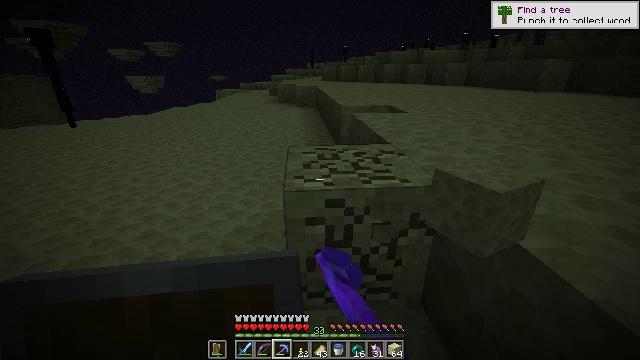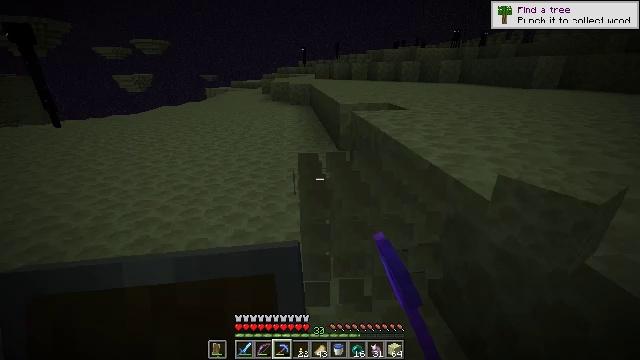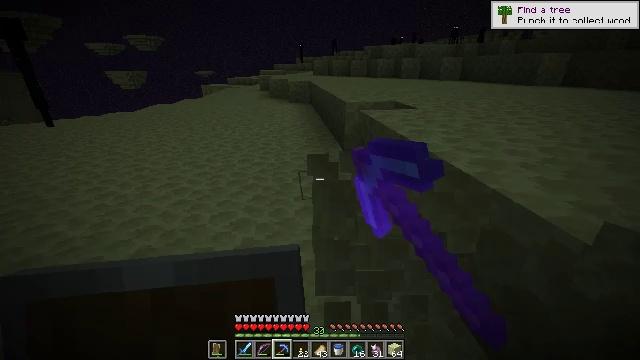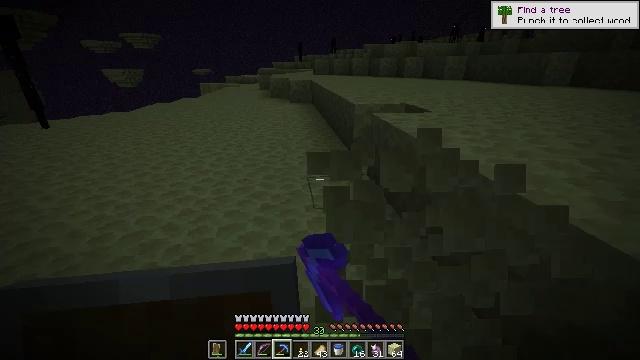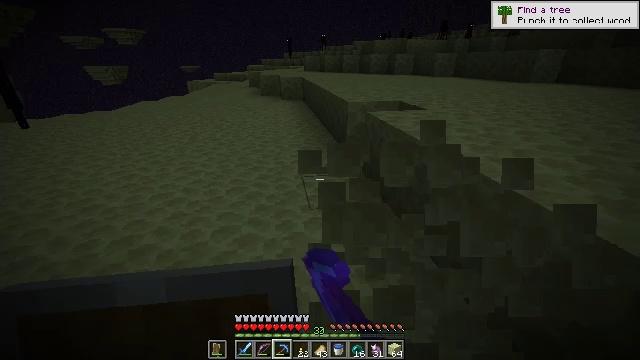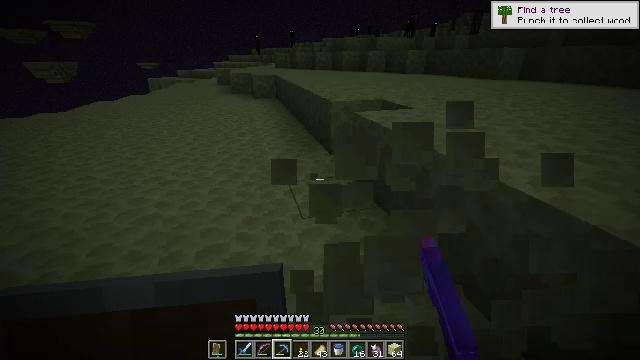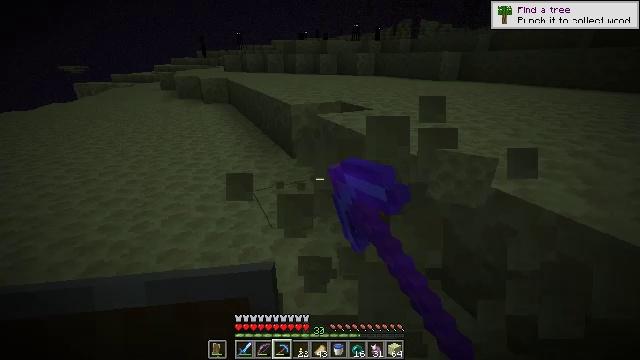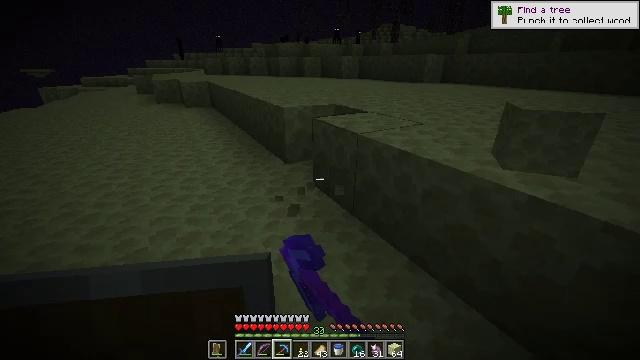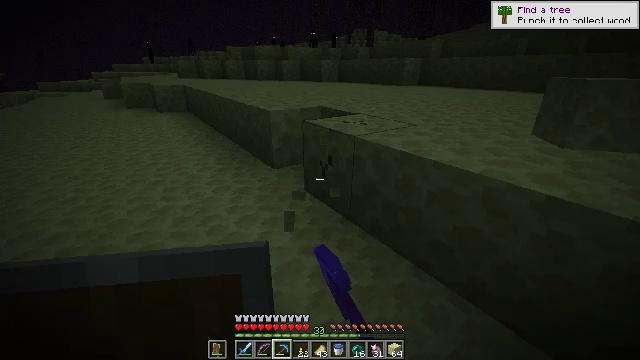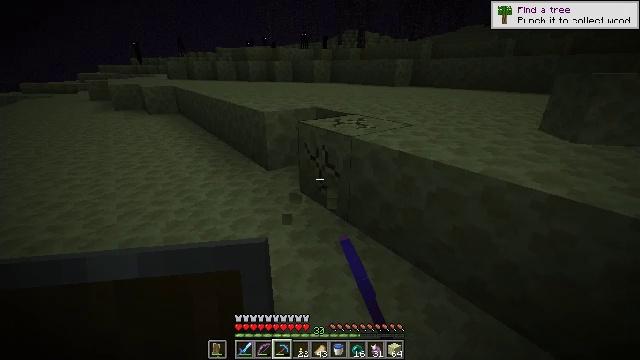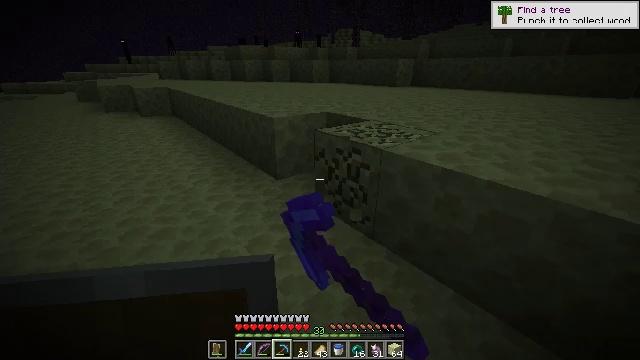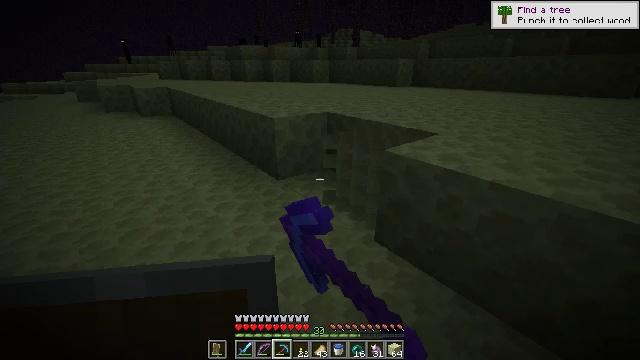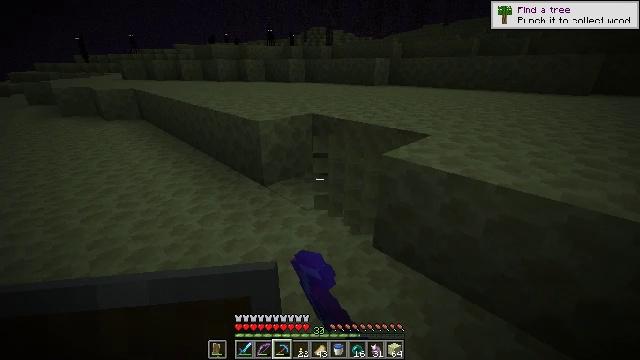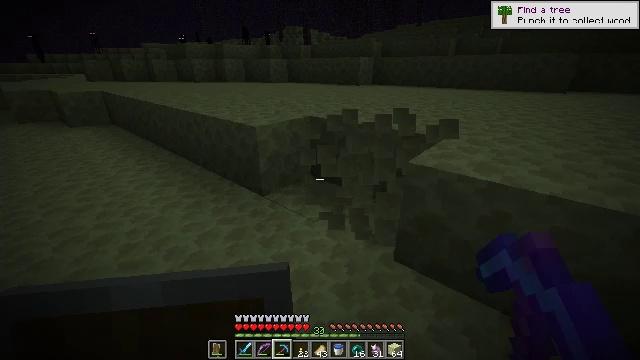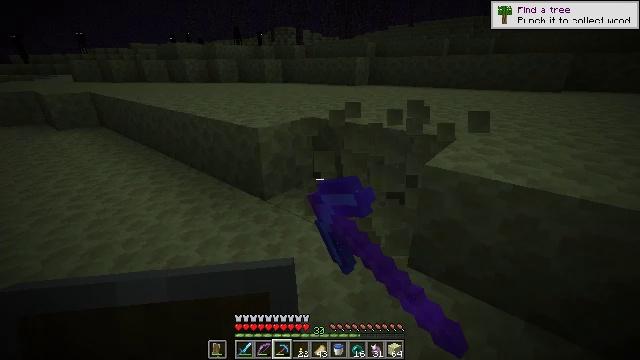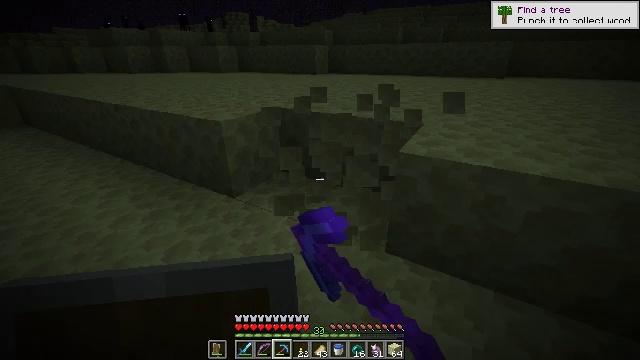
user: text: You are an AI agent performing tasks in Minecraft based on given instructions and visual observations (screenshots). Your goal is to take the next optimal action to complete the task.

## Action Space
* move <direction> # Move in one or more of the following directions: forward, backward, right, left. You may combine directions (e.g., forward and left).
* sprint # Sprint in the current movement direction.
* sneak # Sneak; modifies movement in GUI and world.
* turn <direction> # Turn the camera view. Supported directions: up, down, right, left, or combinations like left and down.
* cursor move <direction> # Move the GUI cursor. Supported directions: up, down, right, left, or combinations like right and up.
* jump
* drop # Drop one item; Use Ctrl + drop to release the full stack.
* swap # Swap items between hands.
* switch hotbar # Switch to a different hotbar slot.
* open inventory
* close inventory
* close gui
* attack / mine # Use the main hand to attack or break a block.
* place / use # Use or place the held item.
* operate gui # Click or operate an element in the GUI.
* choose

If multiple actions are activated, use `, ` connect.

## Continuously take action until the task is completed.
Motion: motion action
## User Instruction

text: Collect end stone for your base.
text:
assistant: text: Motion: move forward and move left, turn right, attack / mine
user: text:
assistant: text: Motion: move forward and move left, attack / mine
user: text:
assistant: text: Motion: move forward and move left, attack / mine
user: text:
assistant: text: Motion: move forward and move left, turn right, attack / mine
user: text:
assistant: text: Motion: move forward and move left, turn right, attack / mine
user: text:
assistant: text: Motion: move forward and move left, turn right, attack / mine
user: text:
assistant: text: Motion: move forward and move left, turn right, attack / mine
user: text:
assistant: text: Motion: move forward and move left, turn right, attack / mine
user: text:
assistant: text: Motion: move forward and move left, turn right, attack / mine
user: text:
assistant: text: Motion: move forward and move left, turn right, attack / mine
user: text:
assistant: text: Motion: move forward and move left, attack / mine
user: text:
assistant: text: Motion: move forward and move left, turn right, attack / mine
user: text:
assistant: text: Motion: move forward and move left, turn right, attack / mine
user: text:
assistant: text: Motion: move forward and move left, turn right, attack / mine
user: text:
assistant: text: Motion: move forward and move left, turn right and down, attack / mine
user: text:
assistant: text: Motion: move forward and move left, turn right and down, attack / mine
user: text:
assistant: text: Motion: move left, turn right, attack / mine
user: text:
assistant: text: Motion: turn right, attack / mine
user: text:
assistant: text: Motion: turn right, attack / mine
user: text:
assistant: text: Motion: turn right and up, attack / mine
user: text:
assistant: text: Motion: turn right and up, attack / mine
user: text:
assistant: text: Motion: attack / mine
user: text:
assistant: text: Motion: attack / mine
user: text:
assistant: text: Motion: turn right, attack / mine
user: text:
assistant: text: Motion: turn right, attack / mine
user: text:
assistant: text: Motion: move forward, turn right, attack / mine
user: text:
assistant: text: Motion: move forward, turn right, attack / mine
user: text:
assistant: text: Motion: move forward, turn right, attack / mine
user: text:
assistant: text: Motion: move forward, attack / mine
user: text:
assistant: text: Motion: move forward, attack / mine